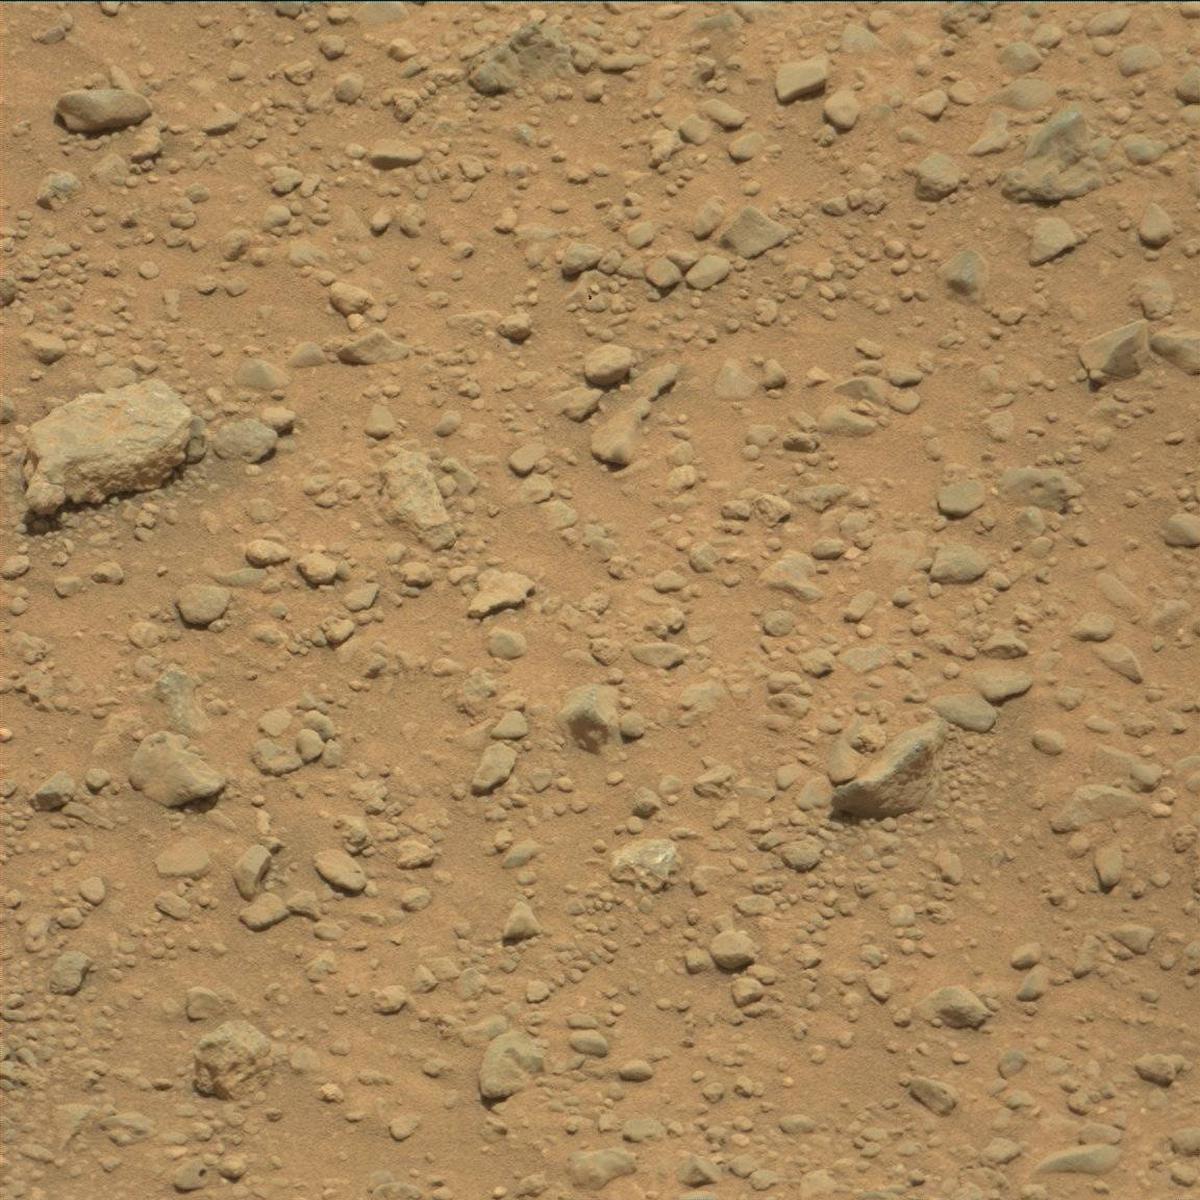
Terrain classes present: Bedrock, Rock, Sand / Soil